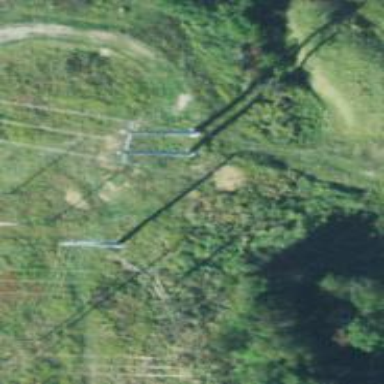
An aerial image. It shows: Tower with H-frame design.